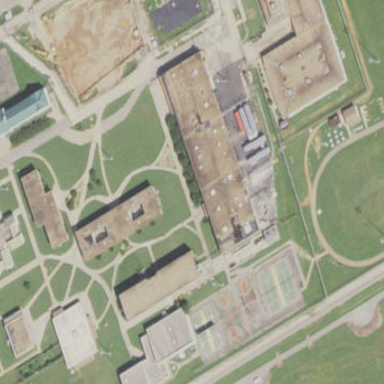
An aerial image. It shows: Prison.